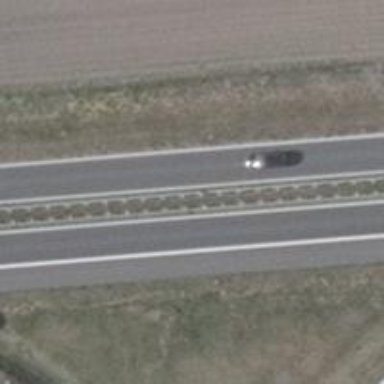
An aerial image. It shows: Trunk highway designated for motor vehicles.